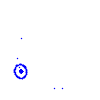
Particle: kaon